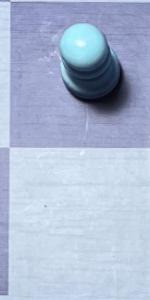
Label: Empty